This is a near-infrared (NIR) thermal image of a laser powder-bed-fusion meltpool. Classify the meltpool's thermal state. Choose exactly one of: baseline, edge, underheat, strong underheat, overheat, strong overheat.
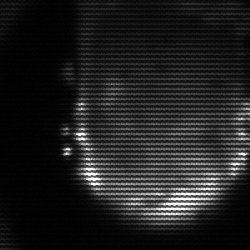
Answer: baseline